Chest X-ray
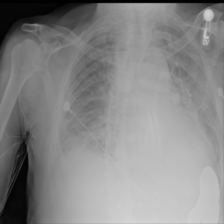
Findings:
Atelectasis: positive
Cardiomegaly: negative
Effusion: negative
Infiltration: negative
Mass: negative
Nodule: negative
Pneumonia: negative
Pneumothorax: negative
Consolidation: negative
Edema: negative
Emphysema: negative
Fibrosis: negative
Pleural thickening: negative
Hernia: negative